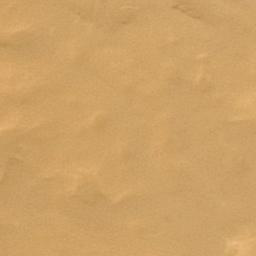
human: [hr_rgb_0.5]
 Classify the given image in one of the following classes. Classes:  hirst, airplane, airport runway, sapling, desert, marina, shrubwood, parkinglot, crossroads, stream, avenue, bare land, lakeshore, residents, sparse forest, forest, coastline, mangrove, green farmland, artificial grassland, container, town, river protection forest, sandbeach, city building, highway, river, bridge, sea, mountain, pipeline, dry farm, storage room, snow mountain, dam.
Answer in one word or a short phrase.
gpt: desert